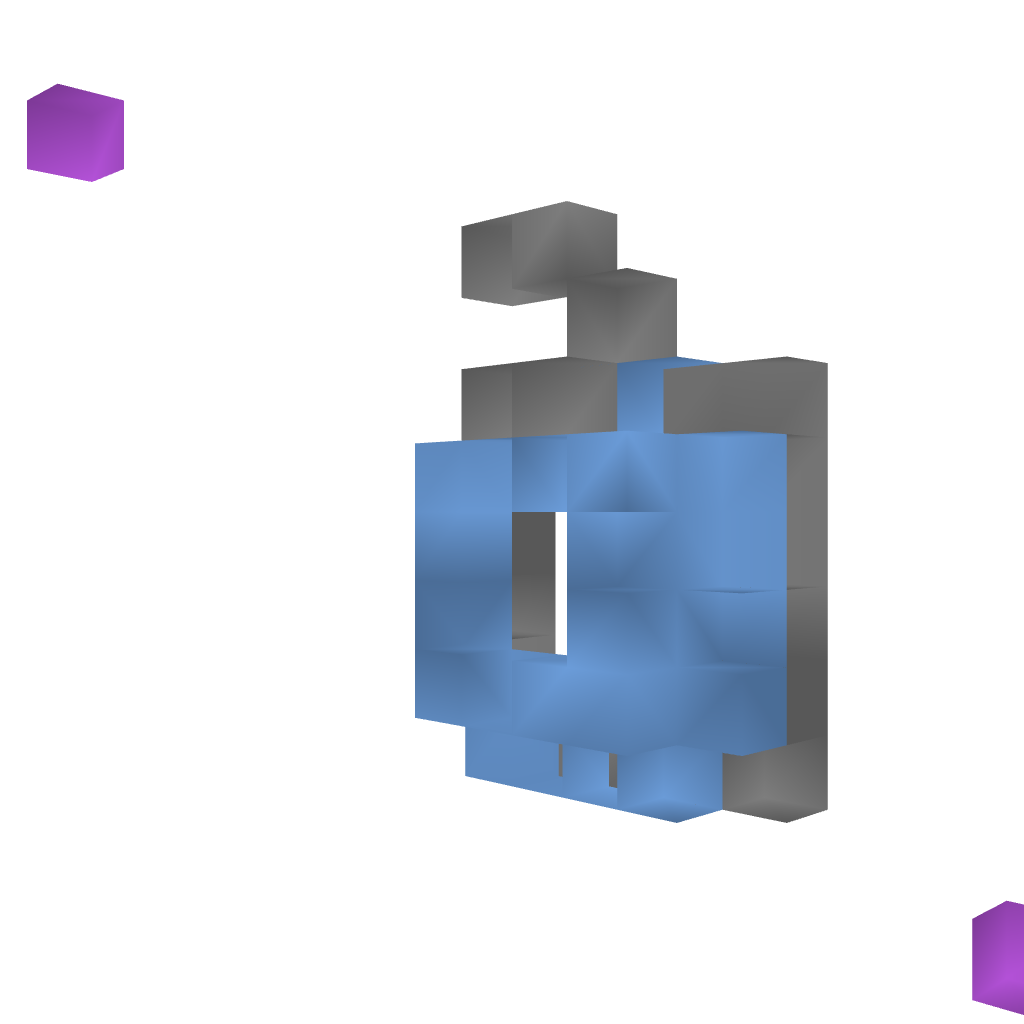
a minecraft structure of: Door 4x4 + 2x2 bad low quality